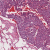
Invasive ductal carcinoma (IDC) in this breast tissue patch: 1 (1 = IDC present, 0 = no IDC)